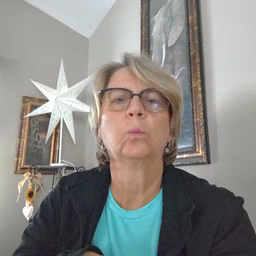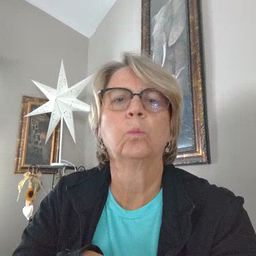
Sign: brown